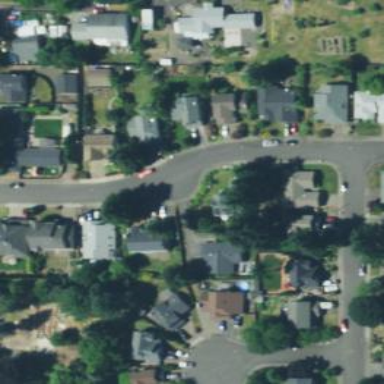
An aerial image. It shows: Residential road.